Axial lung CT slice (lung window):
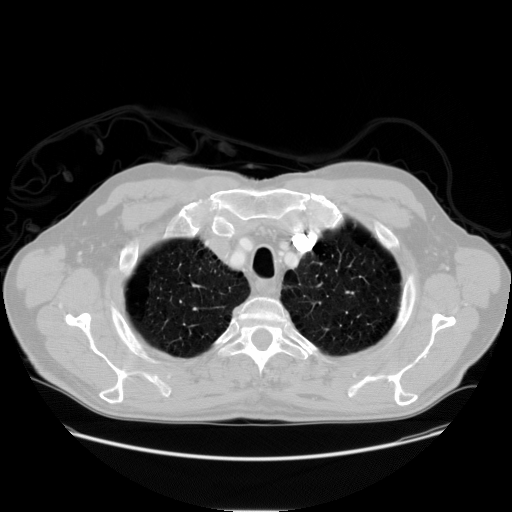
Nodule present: no